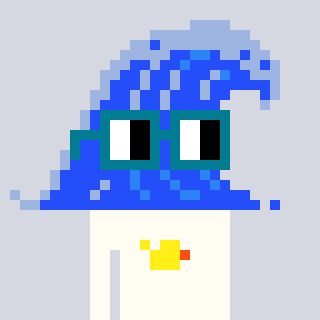
a pixel art character with square dark green glasses, a wave-shaped head and a grayscale-colored body on a cool background